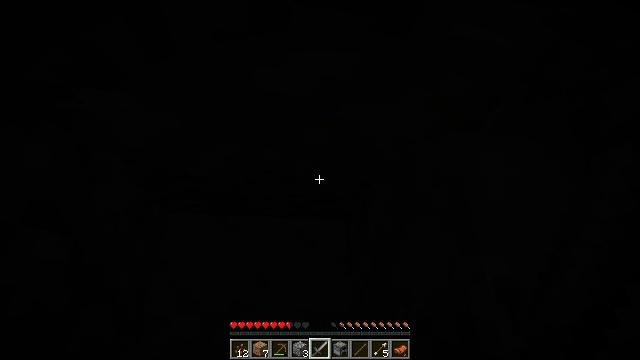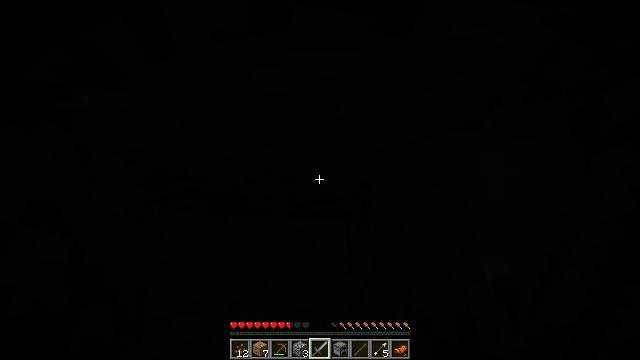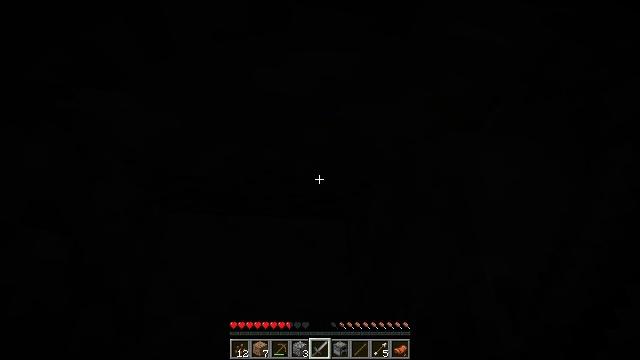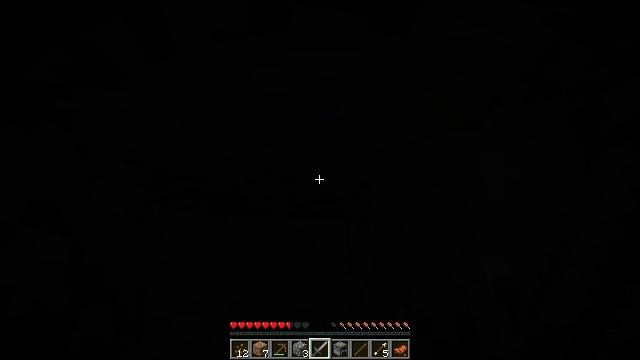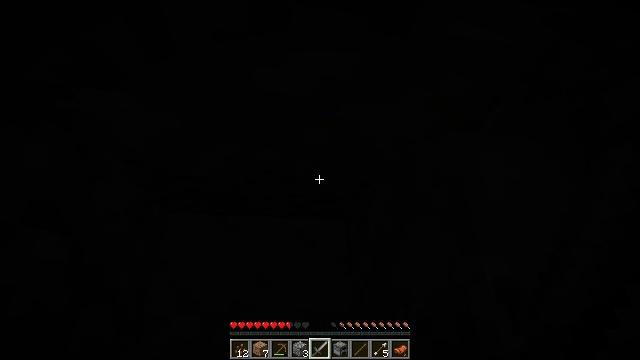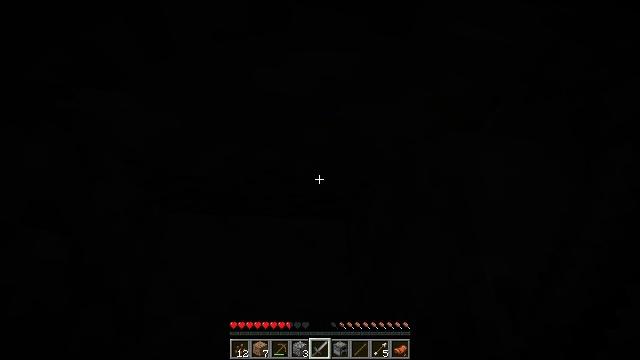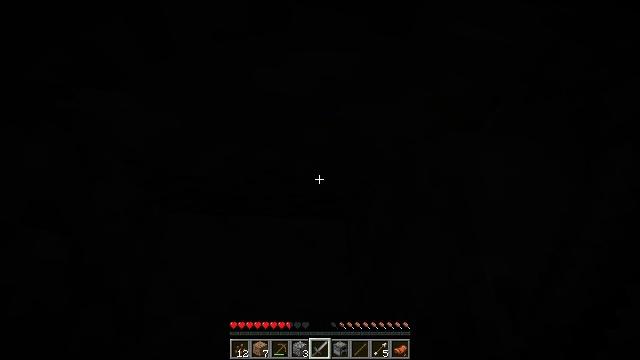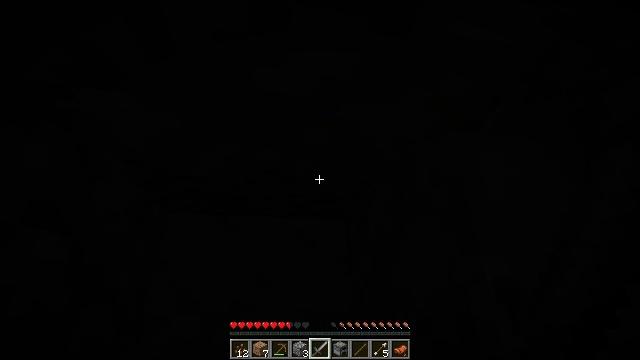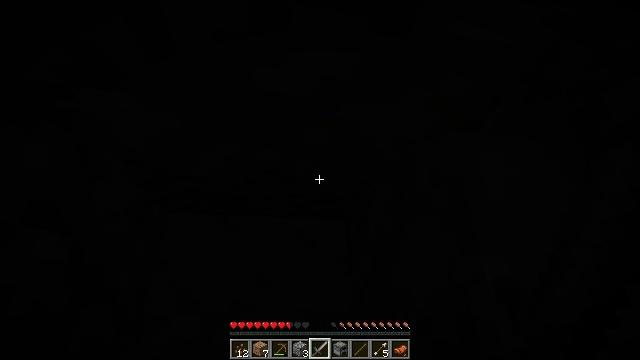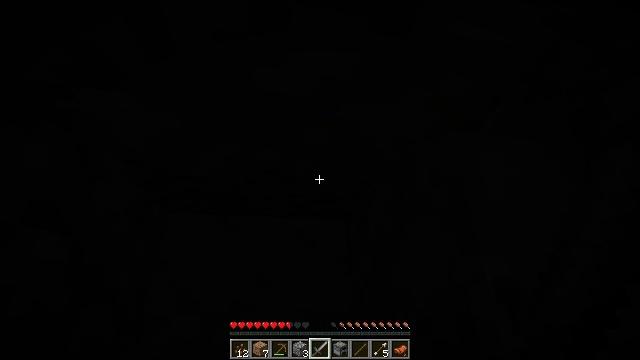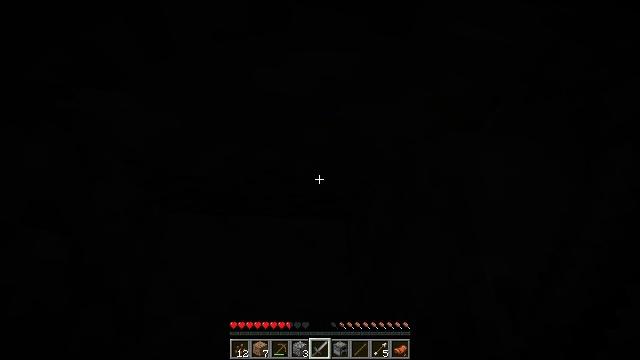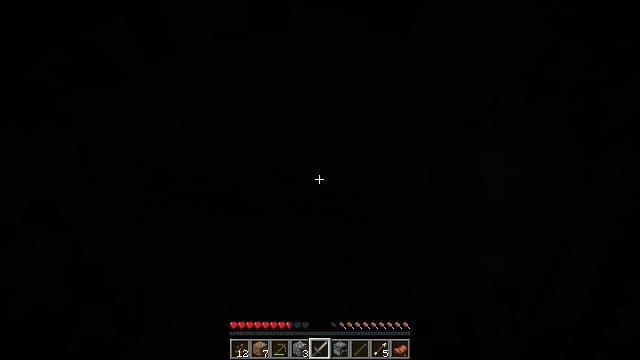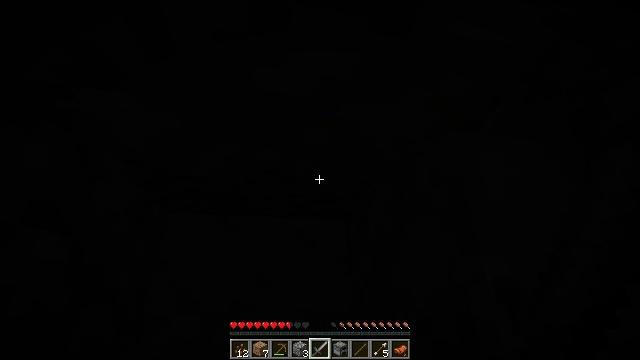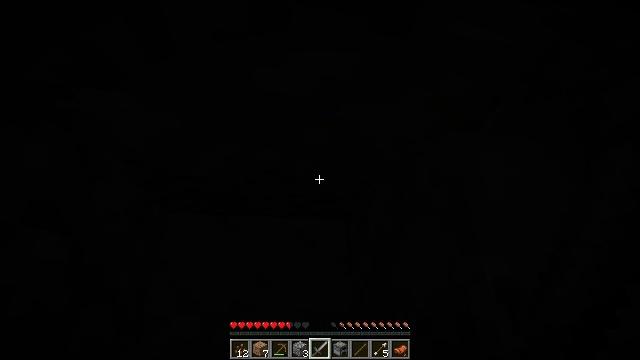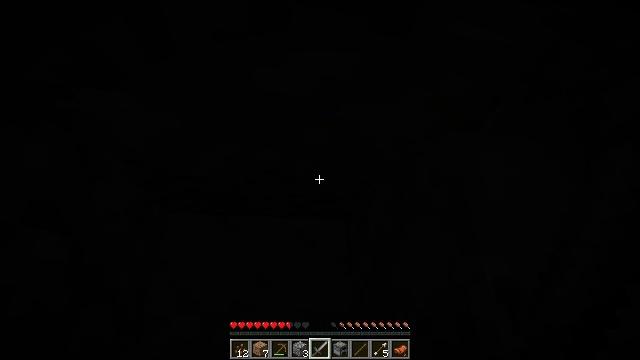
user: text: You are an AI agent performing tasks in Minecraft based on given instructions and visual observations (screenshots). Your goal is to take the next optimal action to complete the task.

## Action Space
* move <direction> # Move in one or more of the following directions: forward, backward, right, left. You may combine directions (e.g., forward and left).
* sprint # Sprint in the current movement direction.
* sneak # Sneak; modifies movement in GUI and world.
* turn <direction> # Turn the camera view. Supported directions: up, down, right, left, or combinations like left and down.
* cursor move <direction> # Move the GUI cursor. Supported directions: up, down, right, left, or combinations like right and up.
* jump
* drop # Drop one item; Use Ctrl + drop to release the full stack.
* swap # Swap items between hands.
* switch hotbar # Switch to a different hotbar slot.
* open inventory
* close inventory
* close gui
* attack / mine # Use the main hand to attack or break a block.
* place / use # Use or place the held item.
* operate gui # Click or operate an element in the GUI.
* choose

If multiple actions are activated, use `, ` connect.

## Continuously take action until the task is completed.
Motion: motion action
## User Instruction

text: Gather vines from trees or structures.
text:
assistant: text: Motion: no_op
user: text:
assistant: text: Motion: no_op
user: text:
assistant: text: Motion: no_op
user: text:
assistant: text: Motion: no_op
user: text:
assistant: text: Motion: no_op
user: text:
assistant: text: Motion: no_op
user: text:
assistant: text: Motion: no_op
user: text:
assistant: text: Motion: no_op
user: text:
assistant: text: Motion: no_op
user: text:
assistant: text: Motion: no_op
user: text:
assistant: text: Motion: no_op
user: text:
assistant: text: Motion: no_op
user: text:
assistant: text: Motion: no_op
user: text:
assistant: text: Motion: no_op
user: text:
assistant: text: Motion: no_op
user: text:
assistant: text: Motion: no_op
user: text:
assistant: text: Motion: no_op
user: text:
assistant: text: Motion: no_op
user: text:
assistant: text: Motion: no_op
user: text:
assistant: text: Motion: no_op
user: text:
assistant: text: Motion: no_op
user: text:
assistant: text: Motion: no_op
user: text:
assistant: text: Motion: no_op
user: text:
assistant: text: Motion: no_op
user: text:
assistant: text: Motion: no_op
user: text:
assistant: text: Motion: no_op
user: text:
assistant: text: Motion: no_op
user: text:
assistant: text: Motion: no_op
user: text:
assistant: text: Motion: no_op
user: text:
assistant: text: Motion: no_op